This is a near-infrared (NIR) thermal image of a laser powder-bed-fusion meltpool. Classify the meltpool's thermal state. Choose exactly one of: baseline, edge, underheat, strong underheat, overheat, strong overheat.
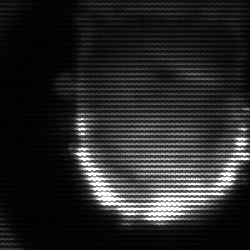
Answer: baseline